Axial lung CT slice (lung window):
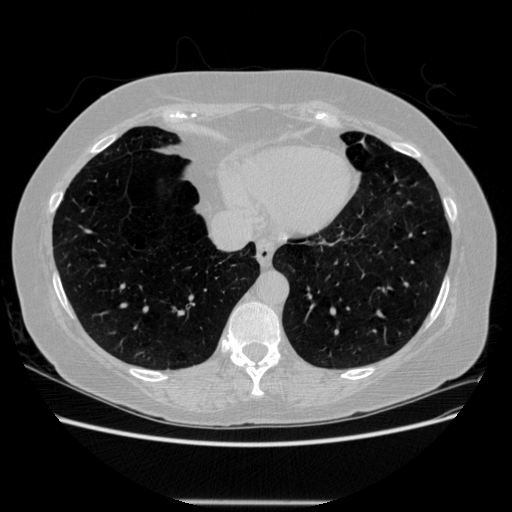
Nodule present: no